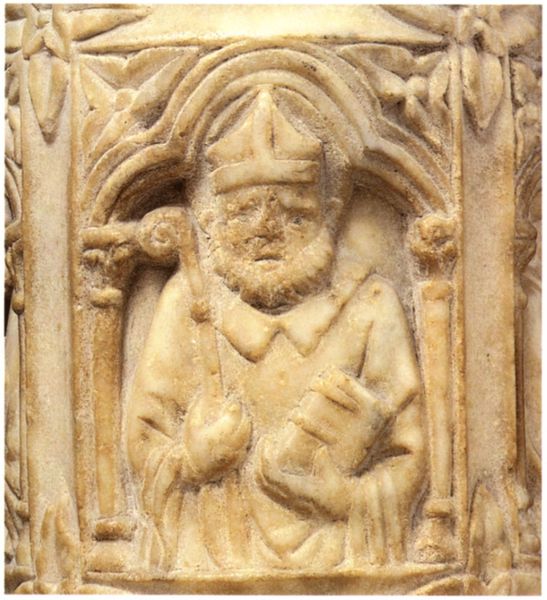
Titel: Kandelaber
Standort: Florenz, Baptisterium (EU - I - Toskana); Herstellungsort: Florenz (EU - I - Toskana)
Schlagwörter: hand, mann, umhang, gelb, sand, blume, braun, hut, marmor, mund, nase, säule, blüte, bart, mütze, augen, bibel, falten, gesicht, halten, kragen, stein, hände, kirche, krone, kopfbedeckung, relief, bogen, stab, bischof, könig, ornamente, foto, buch, sandfarben, priester, mönch, tiara, zepter, bischofsstab